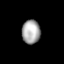
Tissue: prostate
Cell type: T cells
Senescence score: 0.3148
Nuclear area (px): 430
Mean DAPI intensity: 166.856